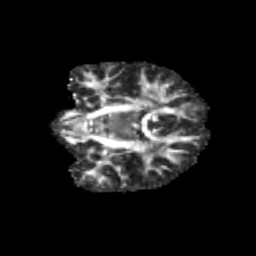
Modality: FA
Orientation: coronal
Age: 9
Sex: male
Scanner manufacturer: siemens
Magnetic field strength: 3 T
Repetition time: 3.8 s
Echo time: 0.07 s